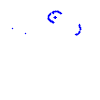
Particle: proton